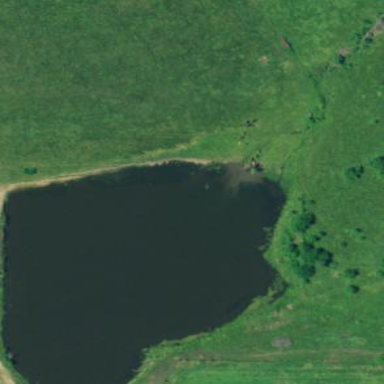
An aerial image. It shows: Pond surrounded by natural water.